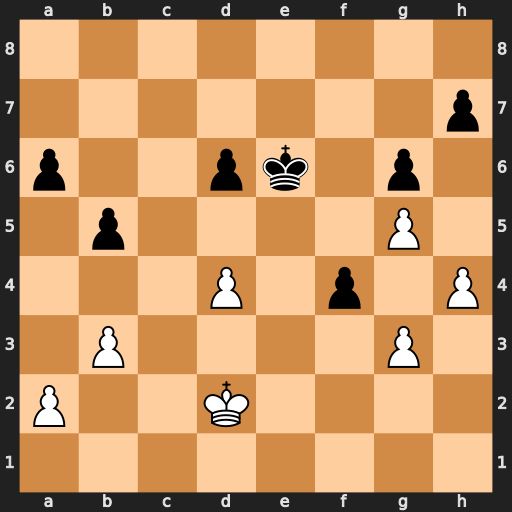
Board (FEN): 8/7p/p2pk1p1/1p4P1/3P1p1P/1P4P1/P2K4/8
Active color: w
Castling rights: -
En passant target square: -
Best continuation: gxf4 Kf5 Ke3